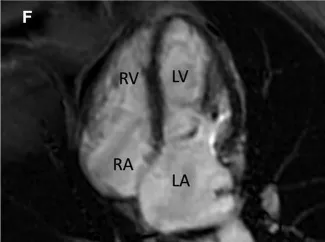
Evaluation of the mitral and pulmonary valve vegetations using cardiac computed tomography (CT) and cardiac magnetic resonance (CMR). (F) The myocardium showed no late gadolinium enhancement.
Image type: radiology (mri)